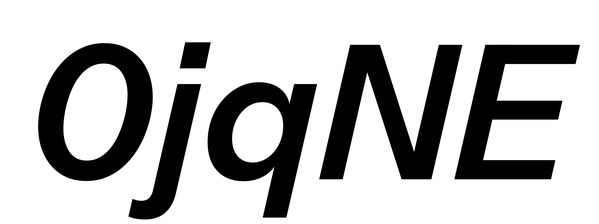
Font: InstrumentSans-Italic_SemiBold_Italic